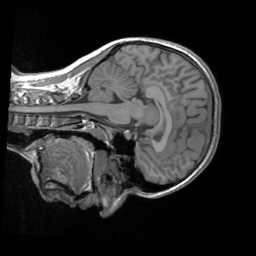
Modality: T1w
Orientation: sagittal
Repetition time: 2 s
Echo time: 0.00252 s